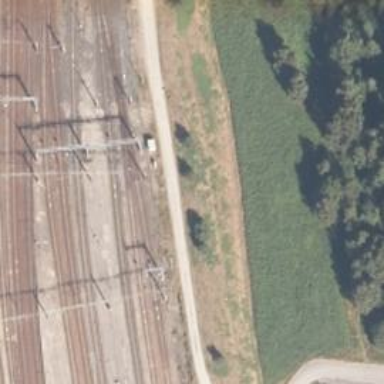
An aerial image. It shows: Rail siding with electrified contact lines for trains.